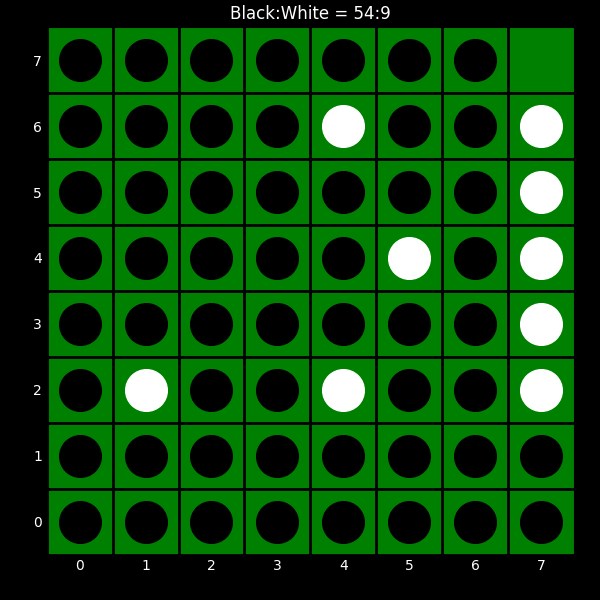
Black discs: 54
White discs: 9